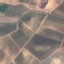
Label: PermanentCrop